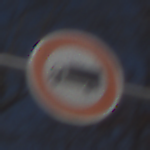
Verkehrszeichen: VerbotFuerKraftfahrzeugeUeberDreiKommaFuenfTonnen
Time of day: MorningAfternoon
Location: Outdoor (Special)
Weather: Clear
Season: Winter
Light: Natural